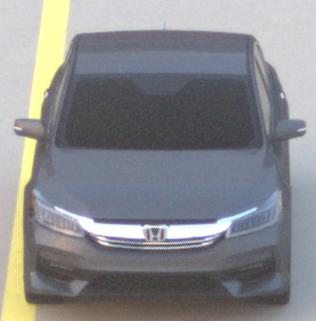
Make: Honda
Model: Accord Hybrid
Detailed model: 9. Generation
Model produced from: 2015
Model produced until: 2019
Doors: 4
Color: gray
Road condition: dry road
Daytime: dawn
Contrast: low contrast